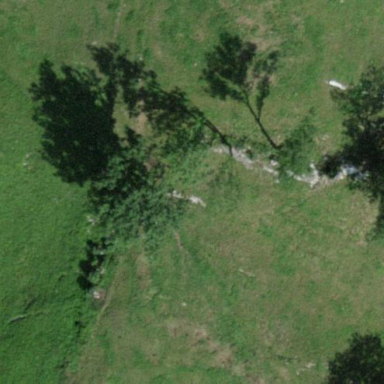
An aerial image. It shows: Forest with mixture of leaf types and cycles.